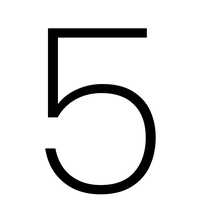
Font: Poppins-ExtraLight